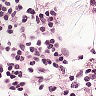
Metastatic tissue present: no